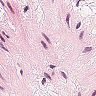
Metastatic tissue present: no